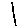
Label: line